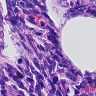
Metastatic tissue present: no